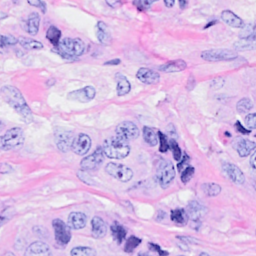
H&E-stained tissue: Breast